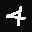
Label: 4